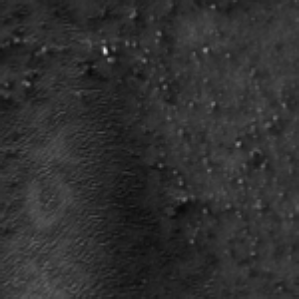
Label: frost